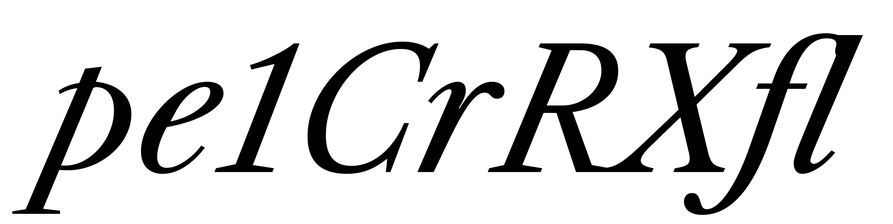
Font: LibreCaslonText-Italic_Italic